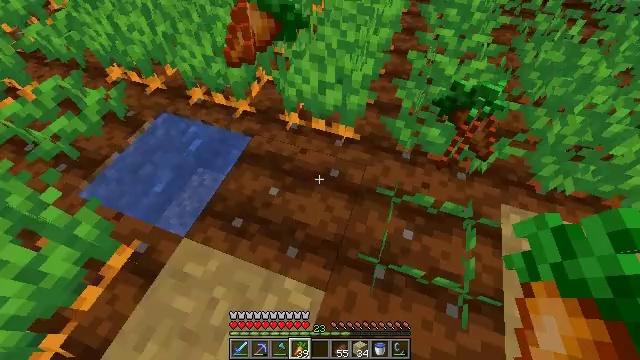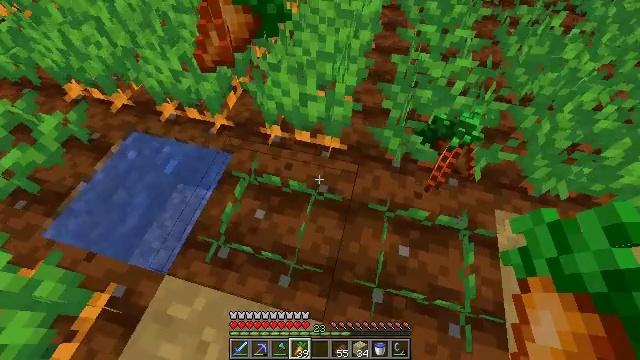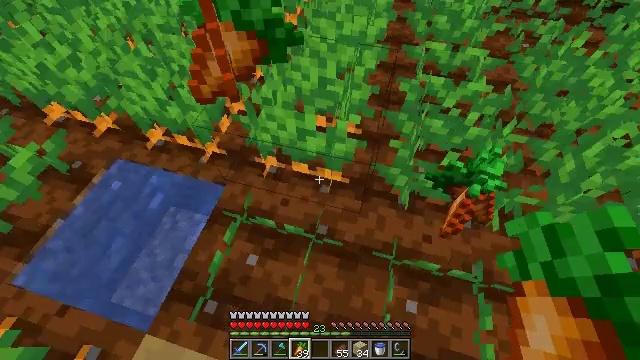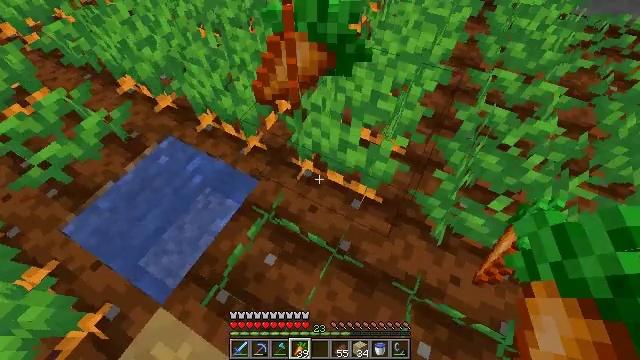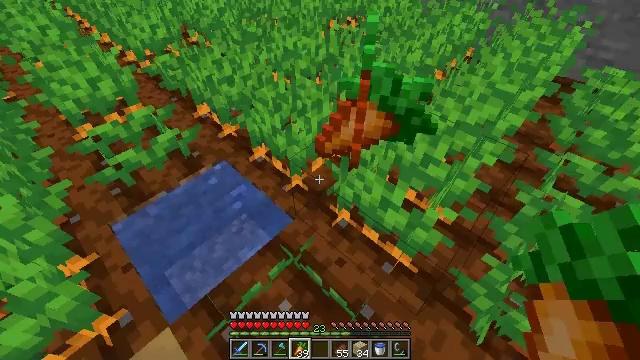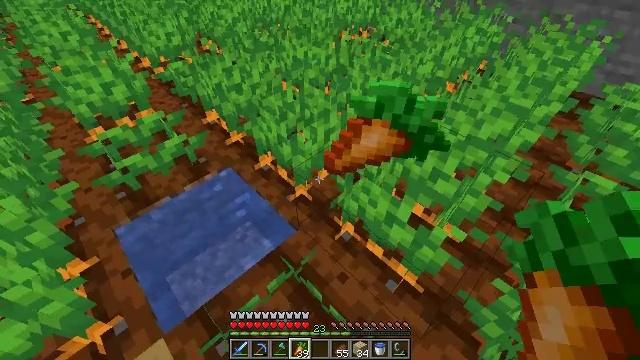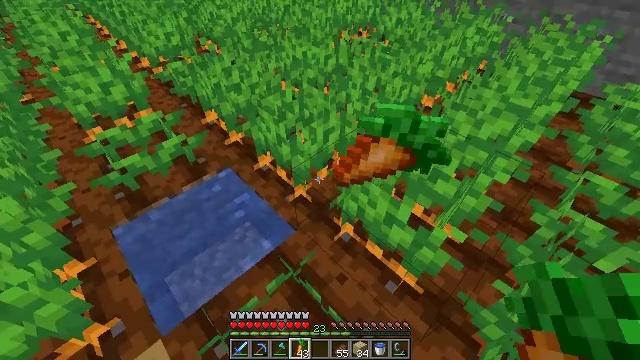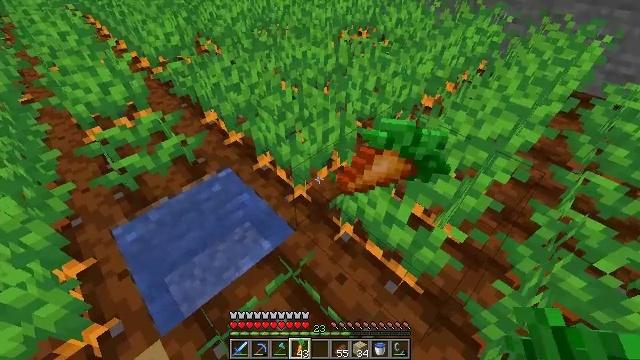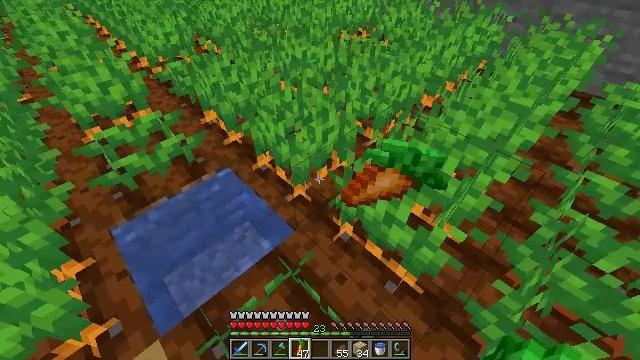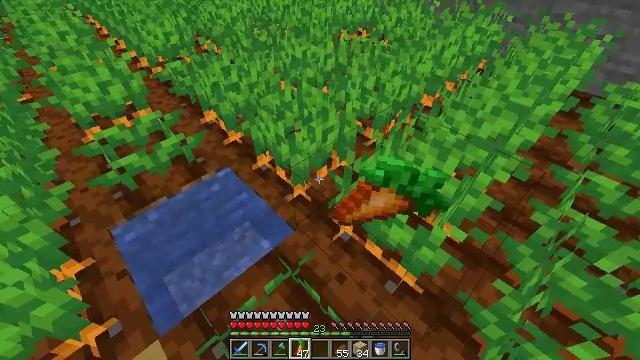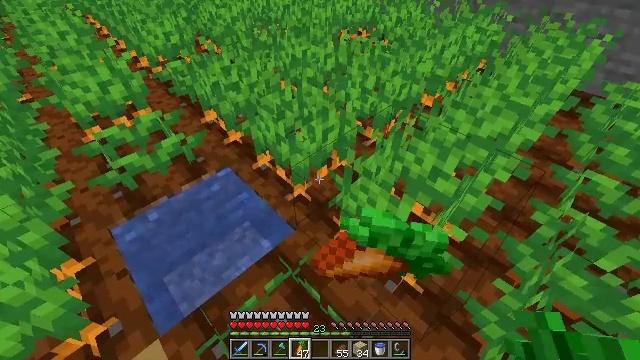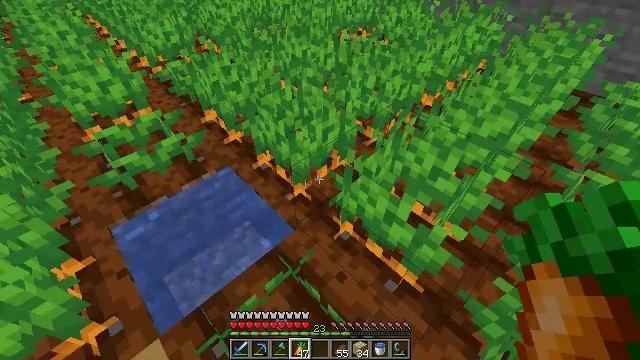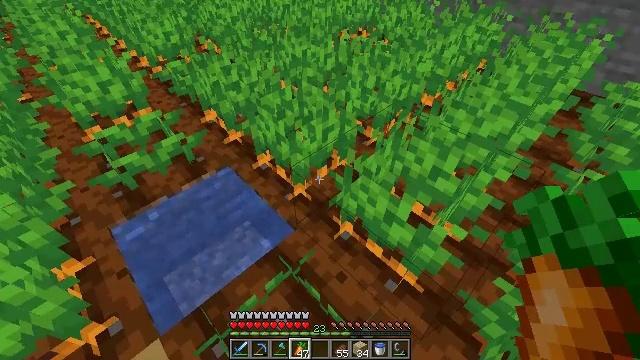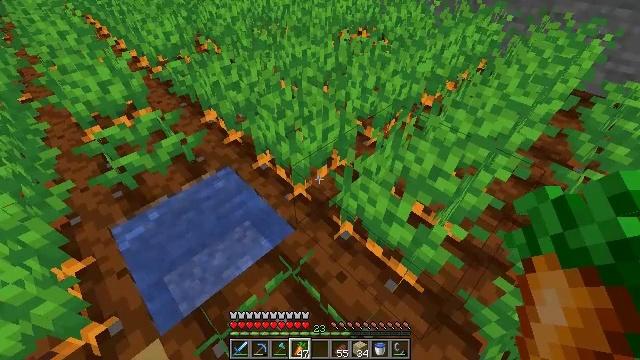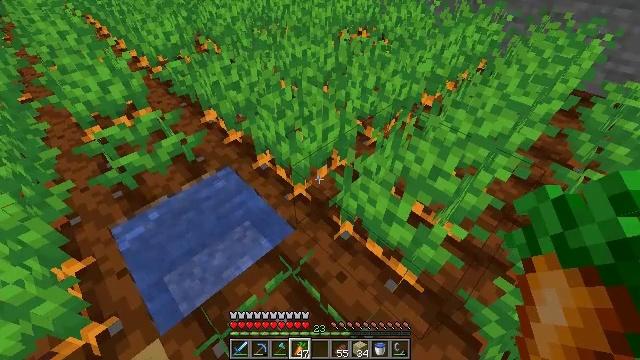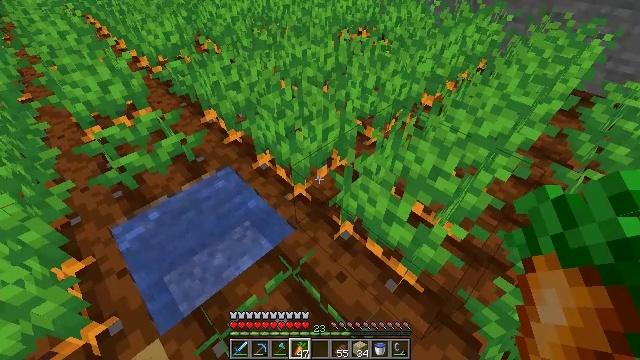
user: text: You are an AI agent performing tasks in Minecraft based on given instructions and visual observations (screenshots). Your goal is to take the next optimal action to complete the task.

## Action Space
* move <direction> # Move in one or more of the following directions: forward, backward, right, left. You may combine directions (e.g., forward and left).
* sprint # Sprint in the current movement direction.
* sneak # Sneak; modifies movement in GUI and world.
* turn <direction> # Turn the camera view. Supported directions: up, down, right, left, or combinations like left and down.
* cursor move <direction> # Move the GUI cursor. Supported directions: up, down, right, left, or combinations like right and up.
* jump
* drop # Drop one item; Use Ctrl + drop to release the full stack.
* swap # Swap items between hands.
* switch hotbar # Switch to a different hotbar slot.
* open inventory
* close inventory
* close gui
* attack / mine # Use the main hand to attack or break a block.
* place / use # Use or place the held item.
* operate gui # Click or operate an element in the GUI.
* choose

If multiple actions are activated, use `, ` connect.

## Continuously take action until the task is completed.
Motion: motion action
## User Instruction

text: Harvest carrots from the farmland.
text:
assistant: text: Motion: move forward, turn right and down
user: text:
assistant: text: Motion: move forward
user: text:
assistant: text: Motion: turn left
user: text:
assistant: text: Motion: turn left and up
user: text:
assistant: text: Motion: turn left and up
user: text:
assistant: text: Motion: no_op
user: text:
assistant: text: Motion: no_op
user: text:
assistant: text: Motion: no_op
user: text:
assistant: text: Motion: no_op
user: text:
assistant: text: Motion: no_op
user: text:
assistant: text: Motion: no_op
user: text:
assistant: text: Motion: no_op
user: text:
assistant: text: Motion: no_op
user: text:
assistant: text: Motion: no_op
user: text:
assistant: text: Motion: no_op
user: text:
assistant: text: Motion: no_op
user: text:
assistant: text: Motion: no_op
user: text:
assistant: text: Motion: no_op
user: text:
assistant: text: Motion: no_op
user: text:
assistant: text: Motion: no_op
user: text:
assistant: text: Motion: no_op
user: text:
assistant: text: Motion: no_op
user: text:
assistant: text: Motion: no_op
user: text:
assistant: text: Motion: no_op
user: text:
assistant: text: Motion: no_op
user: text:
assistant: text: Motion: no_op
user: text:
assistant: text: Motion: no_op
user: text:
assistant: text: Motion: no_op
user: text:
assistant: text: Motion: no_op
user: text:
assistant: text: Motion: no_op